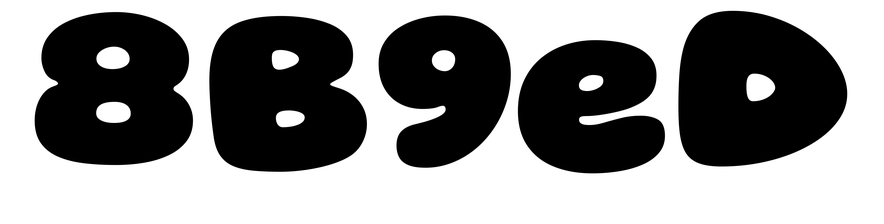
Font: Gluten_Black